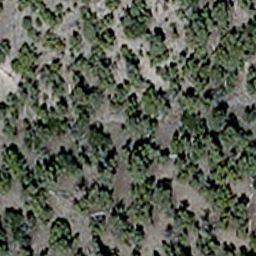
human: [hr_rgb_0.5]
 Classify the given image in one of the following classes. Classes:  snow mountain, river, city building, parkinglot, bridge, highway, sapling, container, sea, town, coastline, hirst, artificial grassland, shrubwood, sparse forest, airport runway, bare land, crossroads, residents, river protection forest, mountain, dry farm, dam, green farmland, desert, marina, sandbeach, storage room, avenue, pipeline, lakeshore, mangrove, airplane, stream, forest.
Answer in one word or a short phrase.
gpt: sparse forest